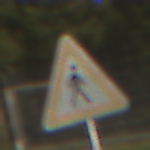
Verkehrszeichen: FussgaengerLinks
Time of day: MorningAfternoon
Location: Outdoor (Nature)
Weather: PartlyCloudy
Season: NotSpecified
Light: Natural